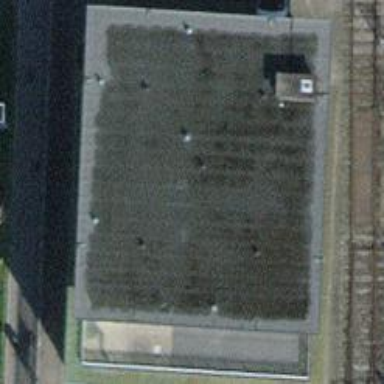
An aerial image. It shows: Office building.